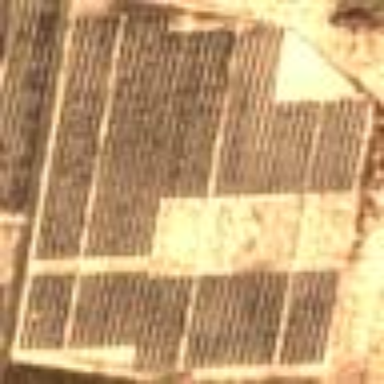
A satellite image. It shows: Solar photovoltaic power plant surrounded by fence.